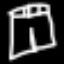
Label: pants